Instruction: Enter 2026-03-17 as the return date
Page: home
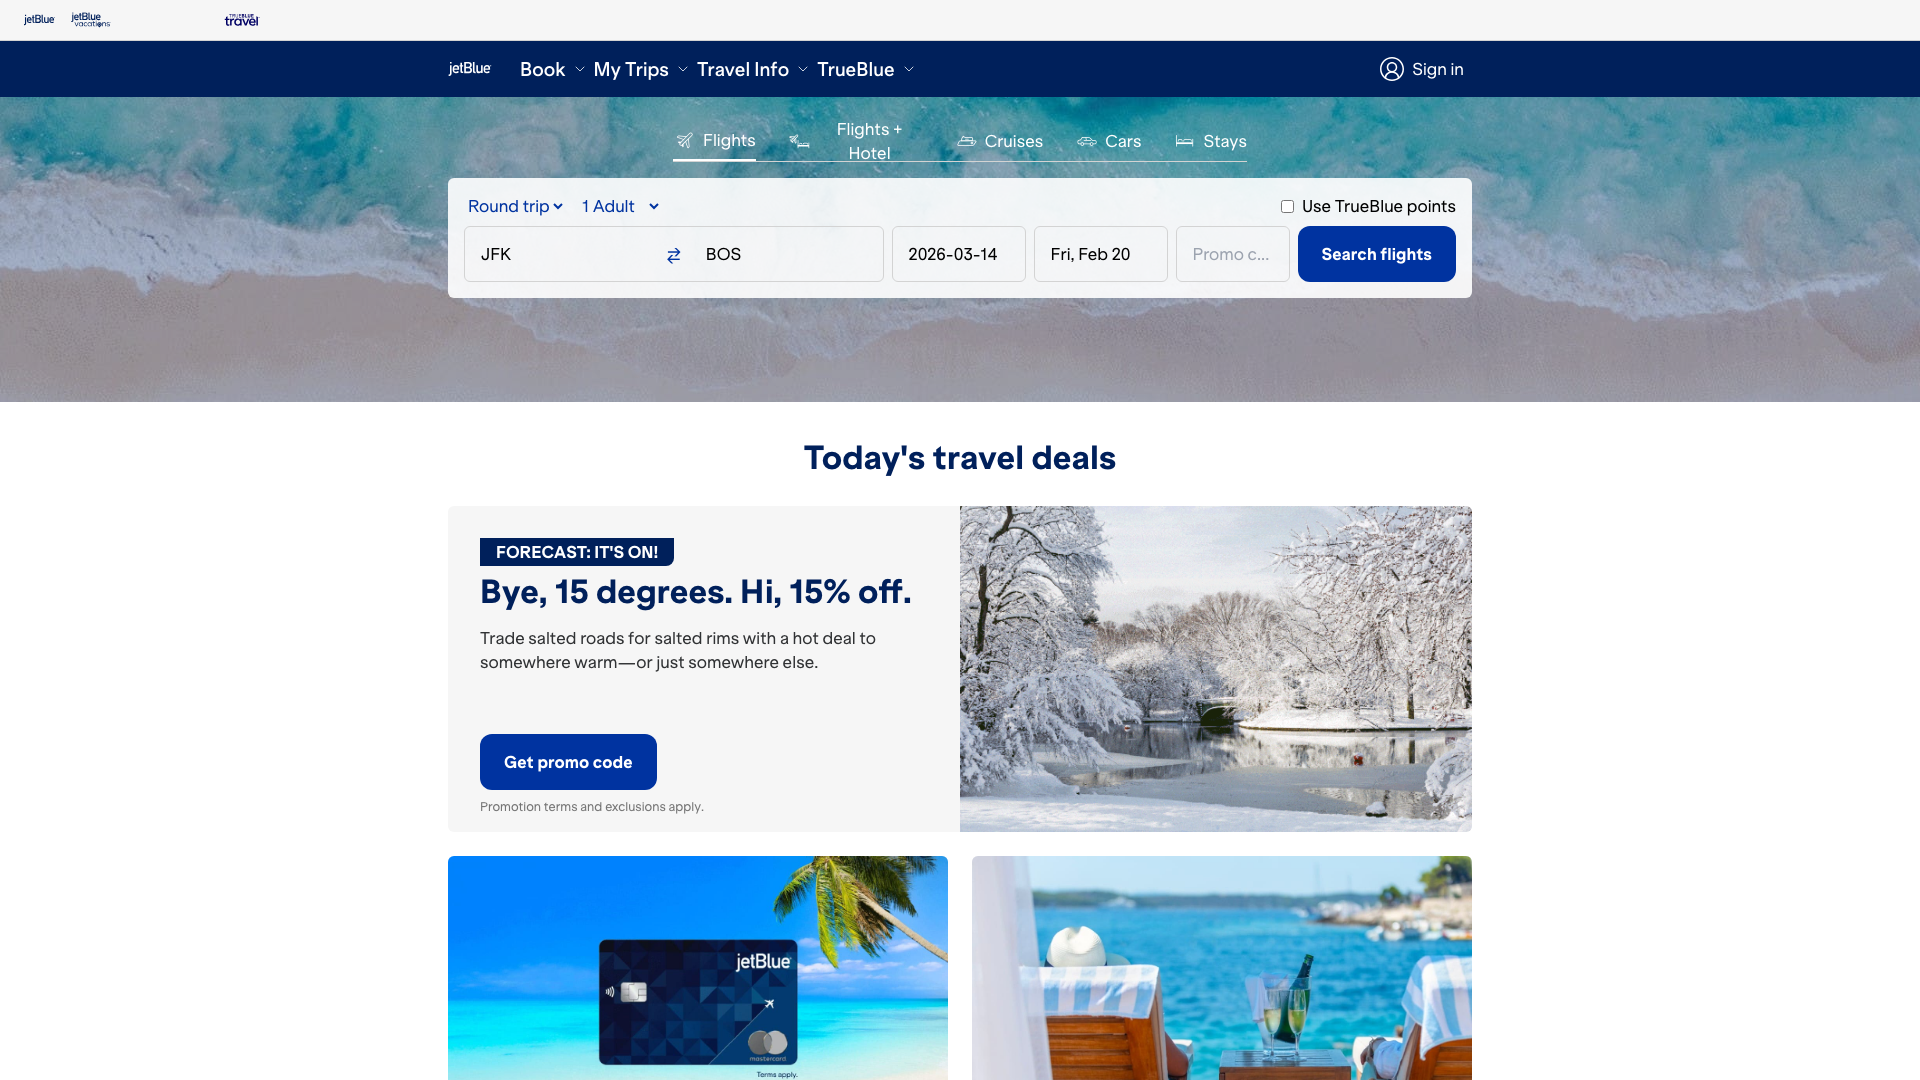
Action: type